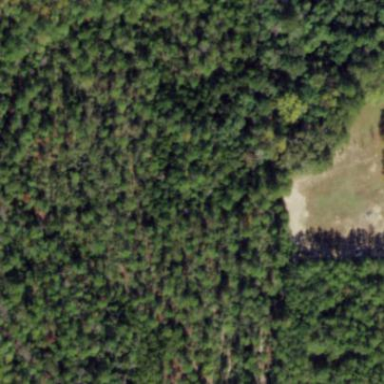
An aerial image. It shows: Mixed woodland area with various types of leaves.